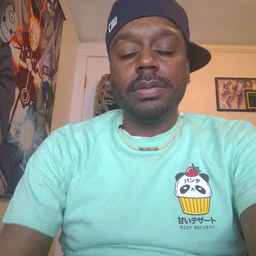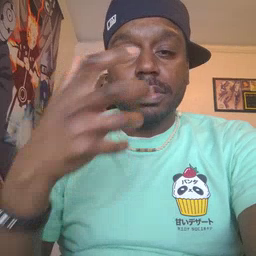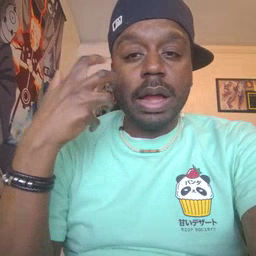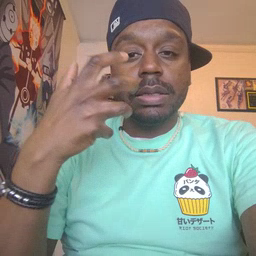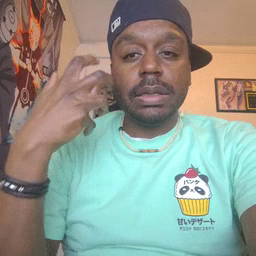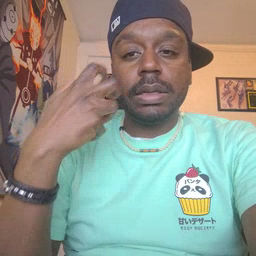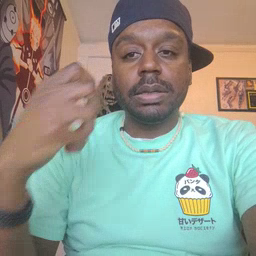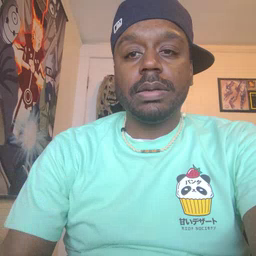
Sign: tiger